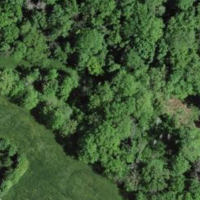
EUNIS habitat code: 41
Species observed at this site:
Lathyrus vernus